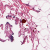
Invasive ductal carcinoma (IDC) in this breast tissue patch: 0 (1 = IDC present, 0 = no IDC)